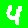
Digit: 4